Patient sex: M
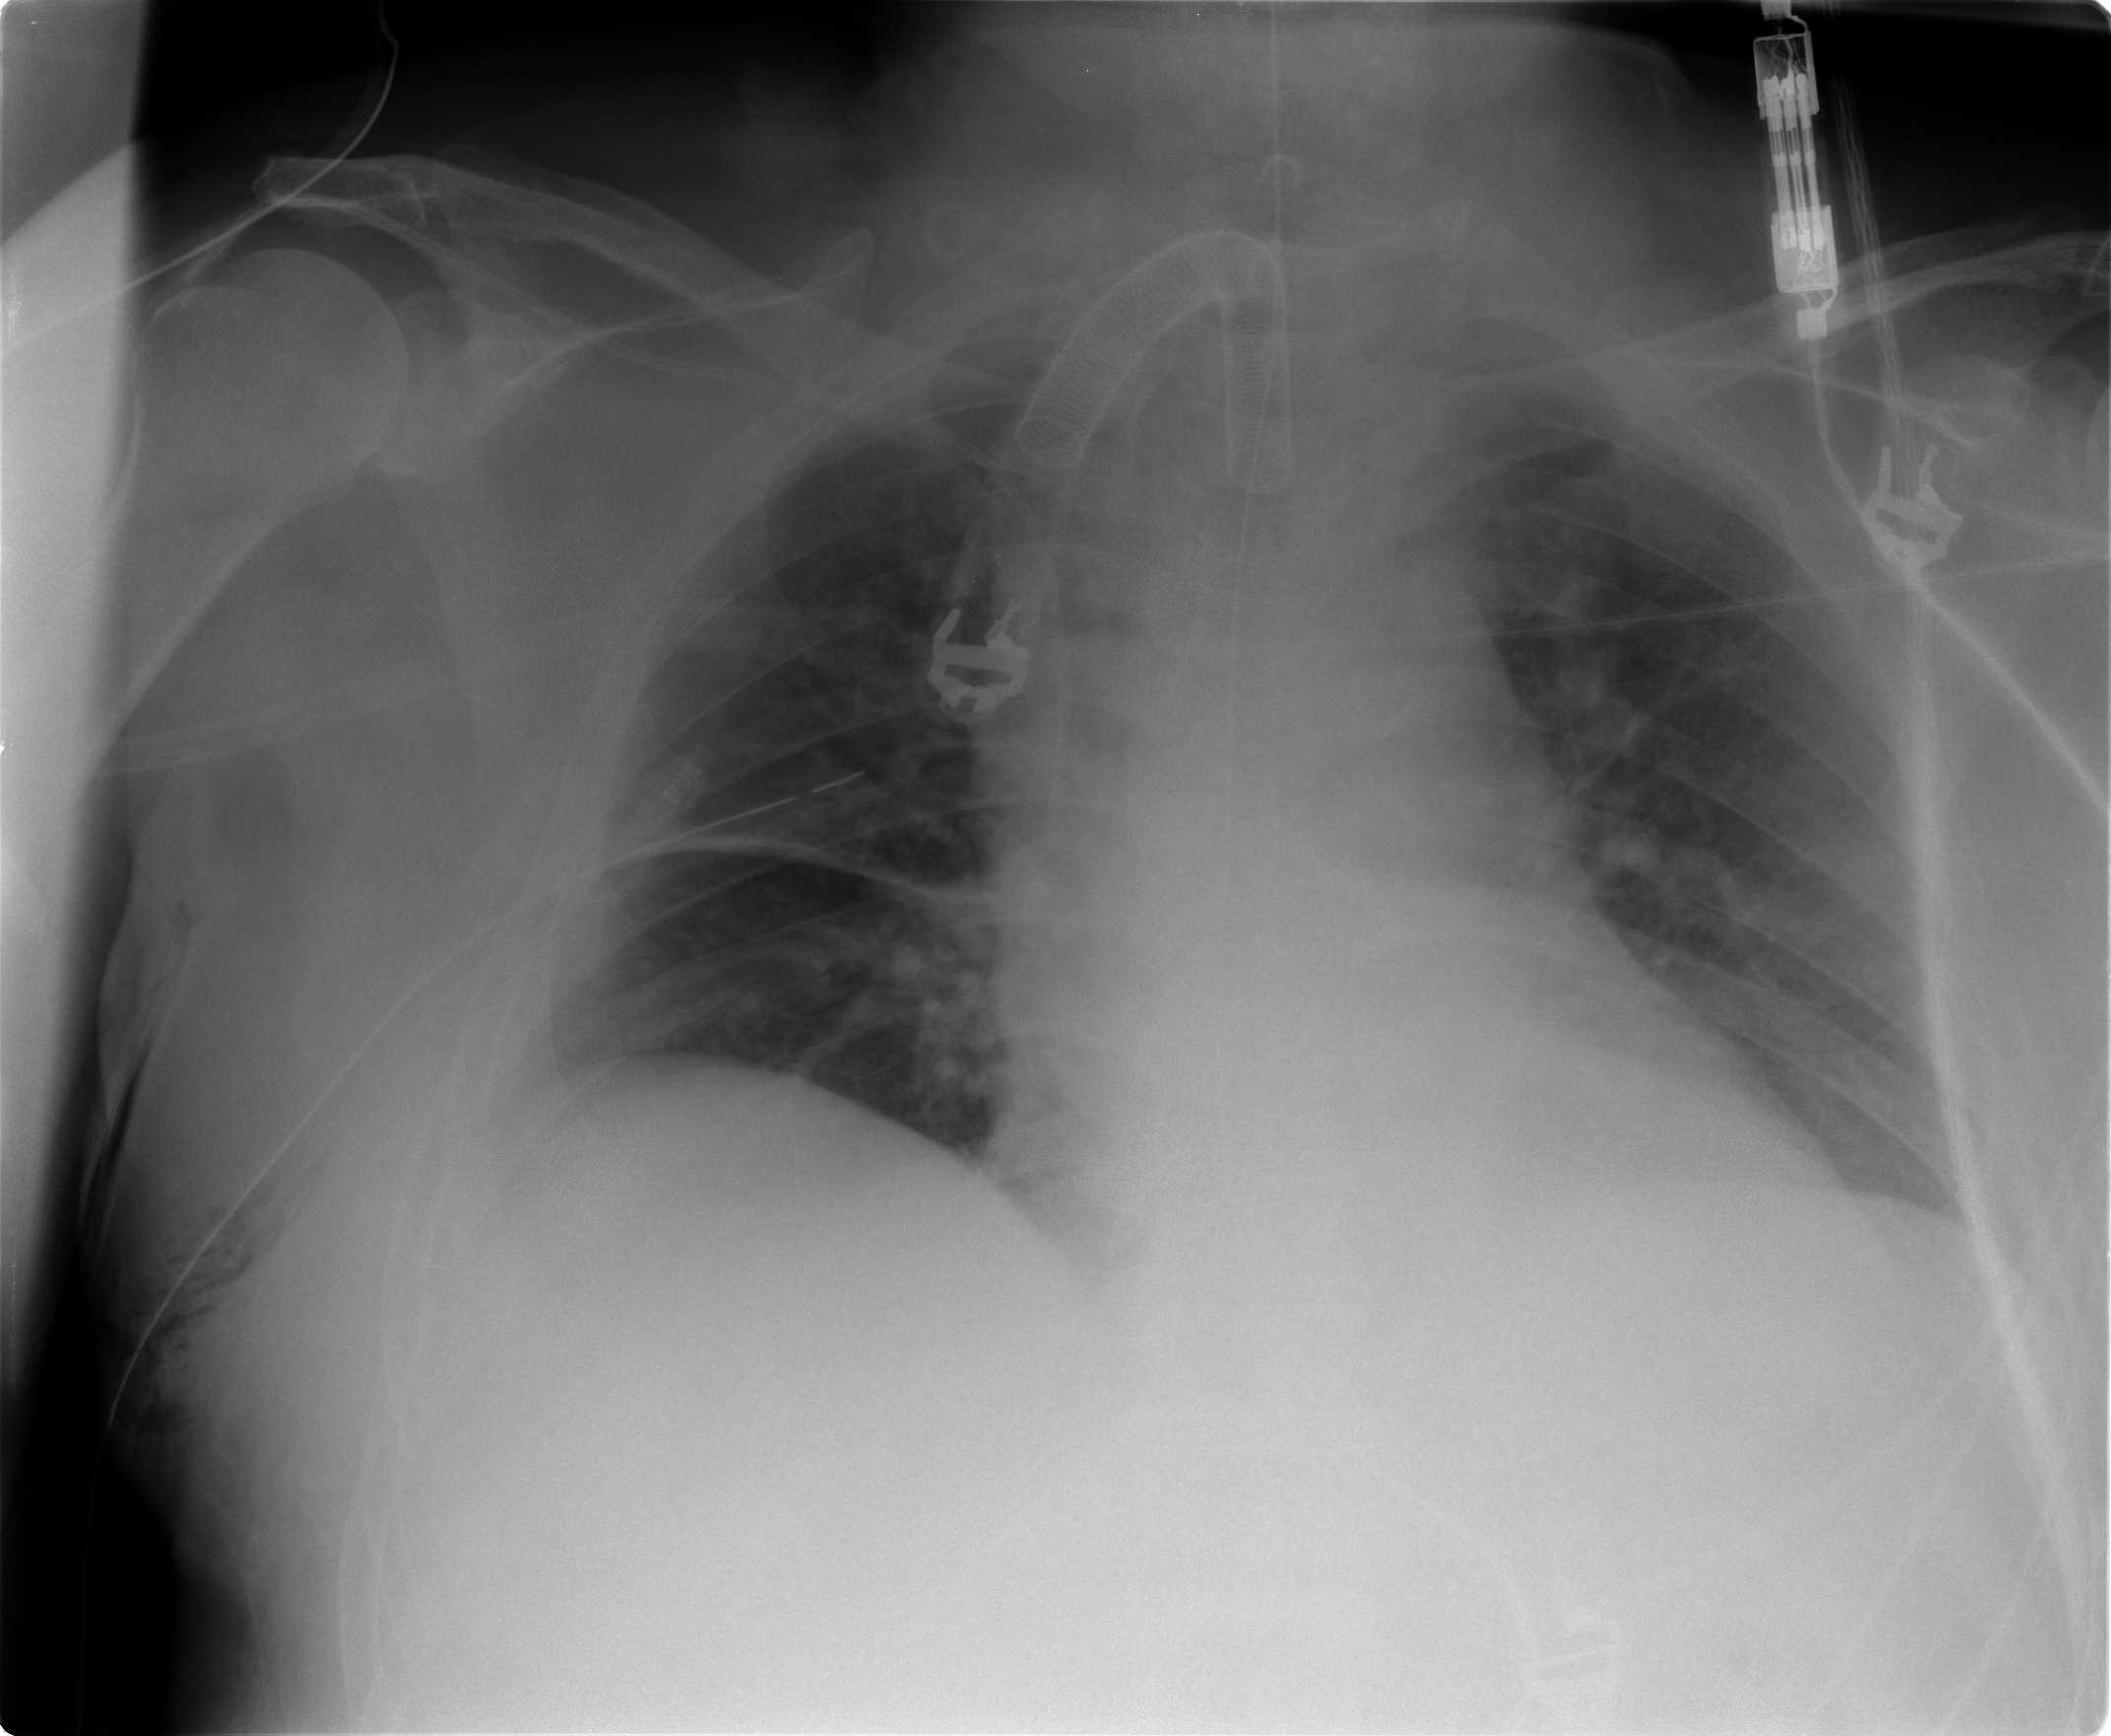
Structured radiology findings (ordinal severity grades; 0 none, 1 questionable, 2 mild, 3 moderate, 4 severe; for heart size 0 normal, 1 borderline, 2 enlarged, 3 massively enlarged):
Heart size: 1
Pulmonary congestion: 0
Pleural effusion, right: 0
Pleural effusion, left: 0
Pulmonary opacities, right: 0
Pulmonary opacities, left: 0
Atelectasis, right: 1
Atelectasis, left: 0